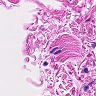
Metastatic tissue present: no